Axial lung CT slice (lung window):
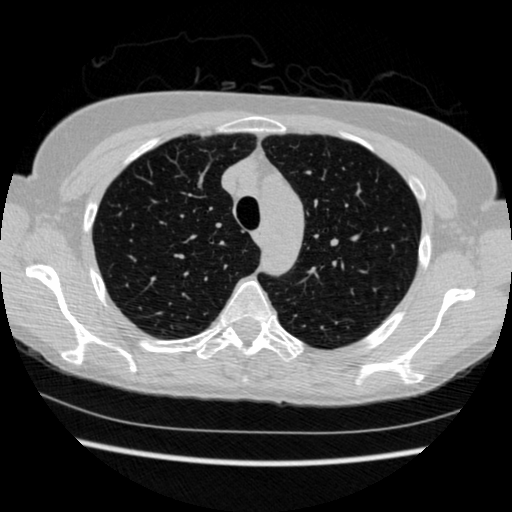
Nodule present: no